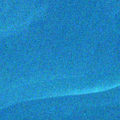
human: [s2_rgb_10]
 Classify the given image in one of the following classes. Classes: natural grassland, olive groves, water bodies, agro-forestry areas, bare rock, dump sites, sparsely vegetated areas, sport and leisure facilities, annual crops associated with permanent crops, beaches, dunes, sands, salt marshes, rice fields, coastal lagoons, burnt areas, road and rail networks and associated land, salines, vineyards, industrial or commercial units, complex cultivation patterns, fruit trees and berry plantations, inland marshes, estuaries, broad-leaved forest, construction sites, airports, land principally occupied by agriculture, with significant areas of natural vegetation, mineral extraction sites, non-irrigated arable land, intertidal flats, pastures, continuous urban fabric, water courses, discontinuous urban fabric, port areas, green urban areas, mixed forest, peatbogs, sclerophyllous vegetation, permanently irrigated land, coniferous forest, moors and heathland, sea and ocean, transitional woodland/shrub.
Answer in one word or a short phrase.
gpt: sea and ocean